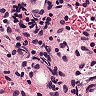
Metastatic tissue present: no